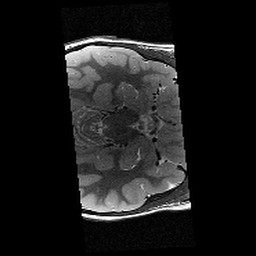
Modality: T2w
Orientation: axial
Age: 9
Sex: female
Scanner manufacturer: siemens
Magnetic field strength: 3 T
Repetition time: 9.23 s
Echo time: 0.067 s